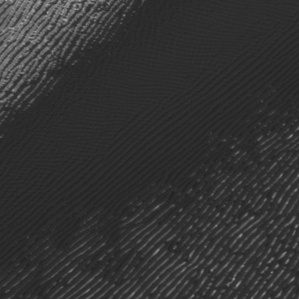
Label: frost